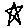
Label: star